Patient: sex M, age 40
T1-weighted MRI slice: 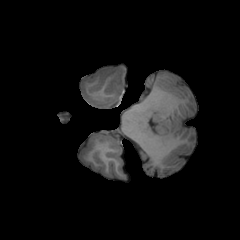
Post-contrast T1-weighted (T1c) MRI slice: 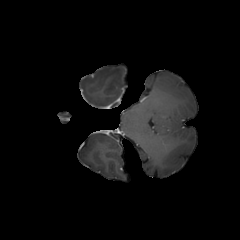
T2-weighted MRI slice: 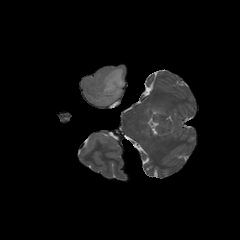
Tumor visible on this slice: yes
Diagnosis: Astrocytoma, IDH-mutant
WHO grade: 3